Question: If I between two rectangles like so:

On frame 5 I have the following:
'''
trace(width);
trace(height);
trace(getRect(this));
trace(getBounds(this));
'''
I get back
'''
49
49
(x=45, y=21, w=48, h=48)
(x=44.5, y=20.5, w=49, h=49)
'''
All ! These would be right for frame 1 but the rectangle is much wider than this by frame 5. The shape tween seems to be confusing the results.
How can I get the actual rectangle of frame 5 without adding keyframes all across the timeline?
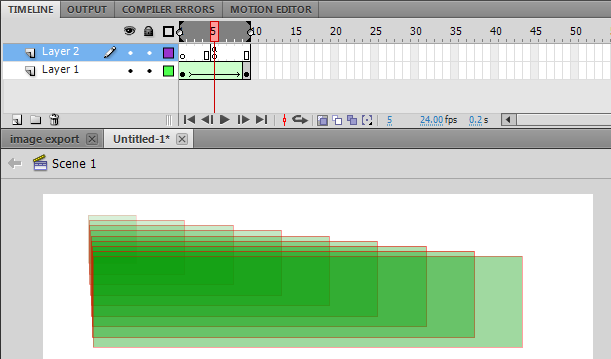
Answer: I made a post about how to get the bounds of a display Object, even with tranparent areas here on my blog. It explains the code below.
<URL>
'''
package util
{
import flash.display.DisplayObject;
import flash.display.BitmapData;
import flash.geom.Rectangle;
import flash.geom.Matrix;
public function getVisibleBounds(source:DisplayObject):Rectangle
{
// Updated 11-18-2010;
// Thanks to Mark in the comments for this addition;
var matrix:Matrix = new Matrix()
matrix.tx = -source.getBounds(null).x;
matrix.ty = -source.getBounds(null).y;
var data:BitmapData = new BitmapData(source.width, source.height, true, 0x00000000);
data.draw(source, matrix);
var bounds : Rectangle = data.getColorBoundsRect(0xFFFFFFFF, 0x000000, false);
data.dispose();
return bounds;
}
}
'''
If you feed in the display Object that contains you shape tween, you will get accurate with and height as well as corner bounds.